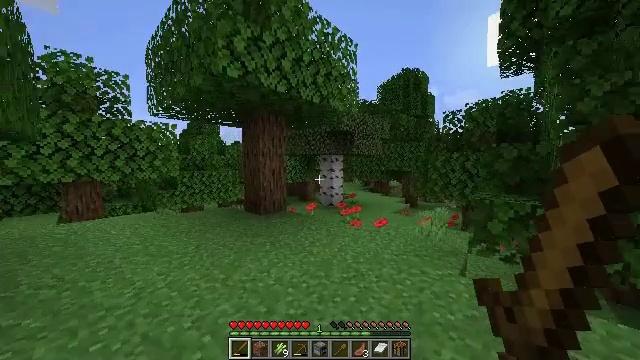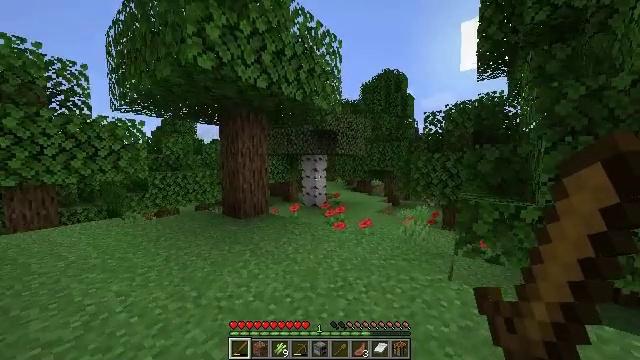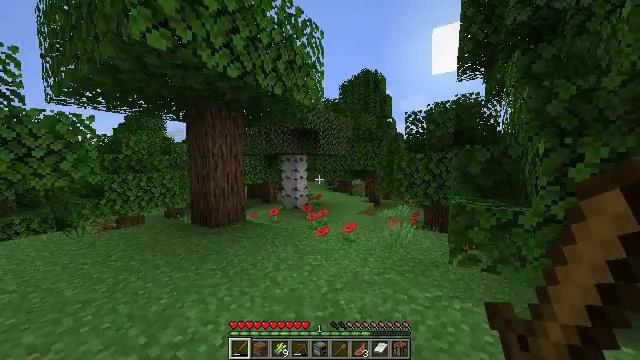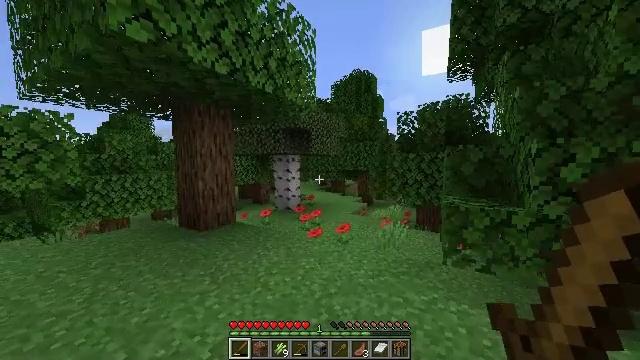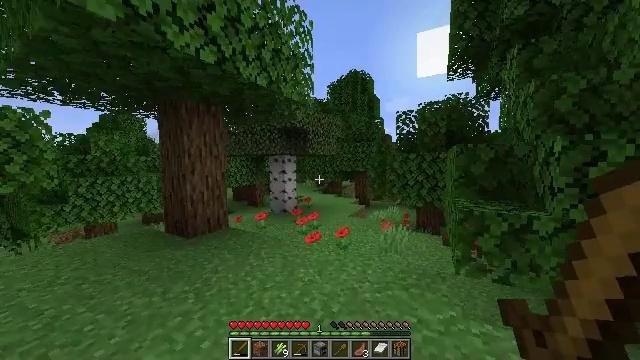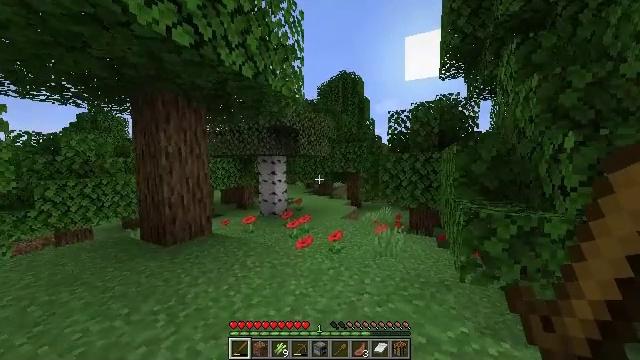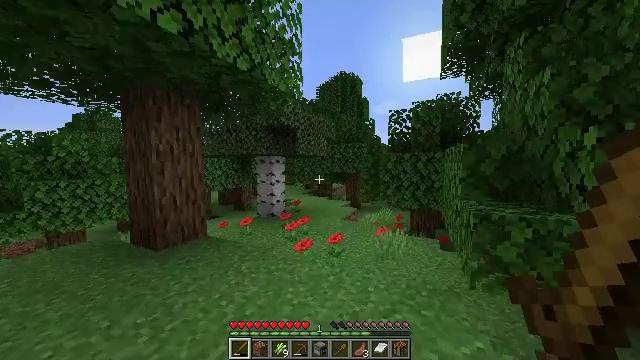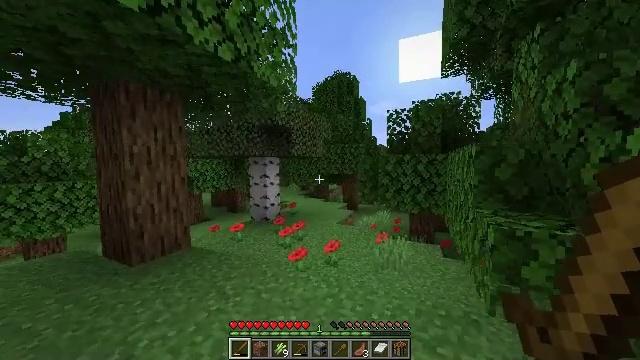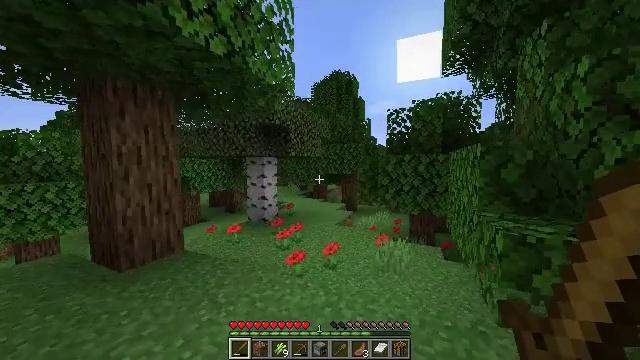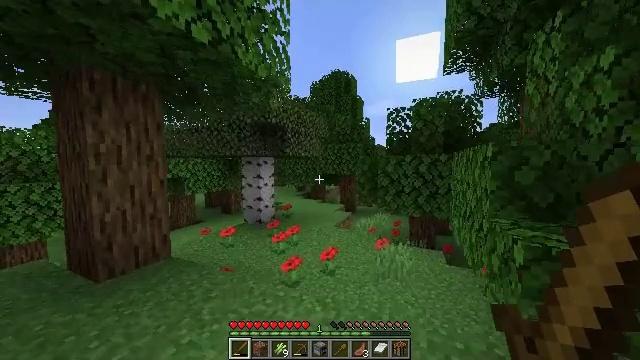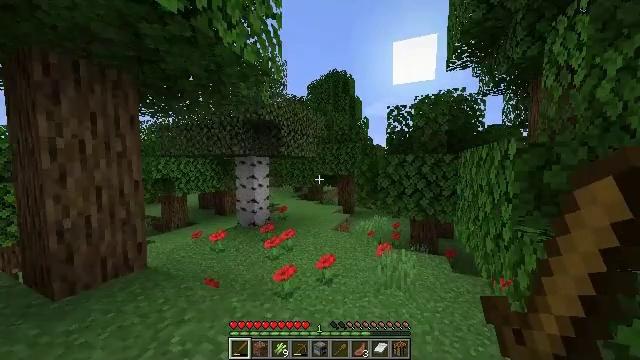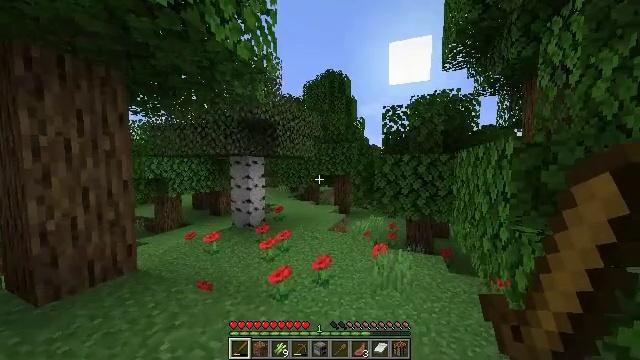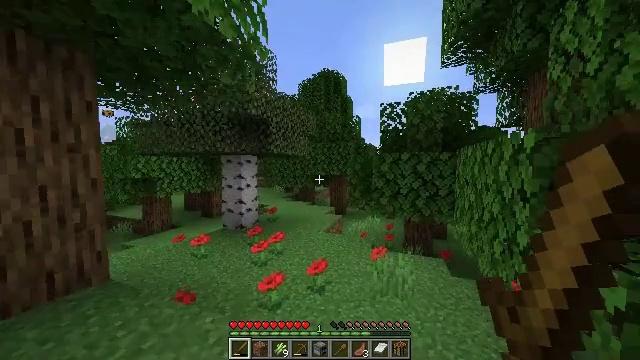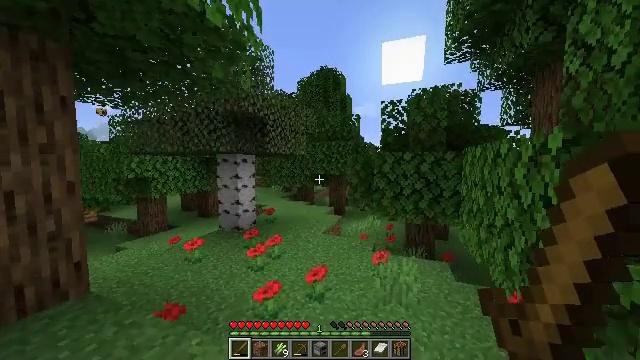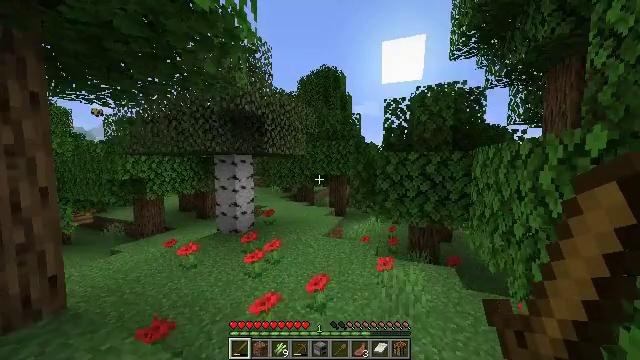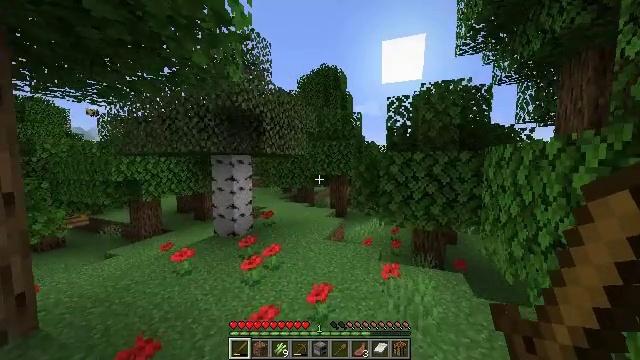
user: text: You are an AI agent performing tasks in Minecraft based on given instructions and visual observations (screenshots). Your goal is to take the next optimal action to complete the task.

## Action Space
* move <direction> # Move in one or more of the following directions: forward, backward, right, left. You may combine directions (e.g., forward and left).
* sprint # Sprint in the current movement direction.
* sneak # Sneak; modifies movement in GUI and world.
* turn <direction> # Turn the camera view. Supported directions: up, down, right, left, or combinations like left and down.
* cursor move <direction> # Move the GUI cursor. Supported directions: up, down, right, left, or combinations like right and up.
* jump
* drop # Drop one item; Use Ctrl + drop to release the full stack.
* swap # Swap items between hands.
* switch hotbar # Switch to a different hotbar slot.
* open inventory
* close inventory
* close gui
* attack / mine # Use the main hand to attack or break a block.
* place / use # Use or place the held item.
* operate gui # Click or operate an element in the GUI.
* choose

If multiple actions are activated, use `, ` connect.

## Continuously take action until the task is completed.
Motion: motion action
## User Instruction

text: Gather sugar cane for crafting.
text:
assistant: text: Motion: move forward, sprint, turn right
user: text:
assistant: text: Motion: move forward, sprint, turn right
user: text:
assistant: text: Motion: move forward, sprint, turn right
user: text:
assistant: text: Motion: move forward, sprint, turn right
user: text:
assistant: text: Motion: move forward, sprint, turn right
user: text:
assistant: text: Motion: move forward, sprint
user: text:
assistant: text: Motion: move forward, sprint, turn right
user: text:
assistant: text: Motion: move forward, sprint
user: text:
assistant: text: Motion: move forward, sprint
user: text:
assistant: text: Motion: move forward, sprint
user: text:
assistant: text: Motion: move forward, sprint, turn right
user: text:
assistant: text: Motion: move forward, sprint, turn right
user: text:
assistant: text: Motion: move forward, sprint
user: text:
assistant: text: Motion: move forward, sprint
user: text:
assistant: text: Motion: move forward, sprint
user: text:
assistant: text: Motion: move forward, sprint
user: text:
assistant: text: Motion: move forward, sprint
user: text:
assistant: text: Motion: move forward, sprint
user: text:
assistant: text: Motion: move forward, sprint
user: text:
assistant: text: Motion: move forward, sprint
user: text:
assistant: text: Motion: move forward, sprint
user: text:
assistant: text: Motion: move forward, sprint
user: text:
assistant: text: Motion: move forward, sprint
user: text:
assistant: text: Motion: move forward, sprint
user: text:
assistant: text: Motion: move forward, sprint
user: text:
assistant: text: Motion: move forward, sprint, turn left
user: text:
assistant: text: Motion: move forward, sprint, turn left
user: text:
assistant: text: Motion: move forward, sprint
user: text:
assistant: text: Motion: move forward, sprint
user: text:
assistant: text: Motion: move forward, sprint